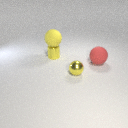
small yellow metal cylinder below large yellow rubber sphere